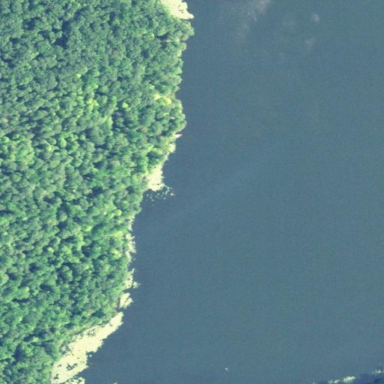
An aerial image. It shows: Reservoir of natural water.